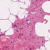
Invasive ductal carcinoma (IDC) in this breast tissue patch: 0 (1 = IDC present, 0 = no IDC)